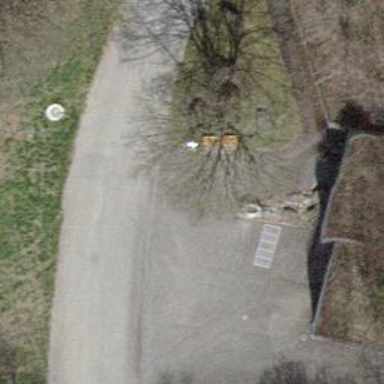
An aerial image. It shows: Brown bench in the vicinity.